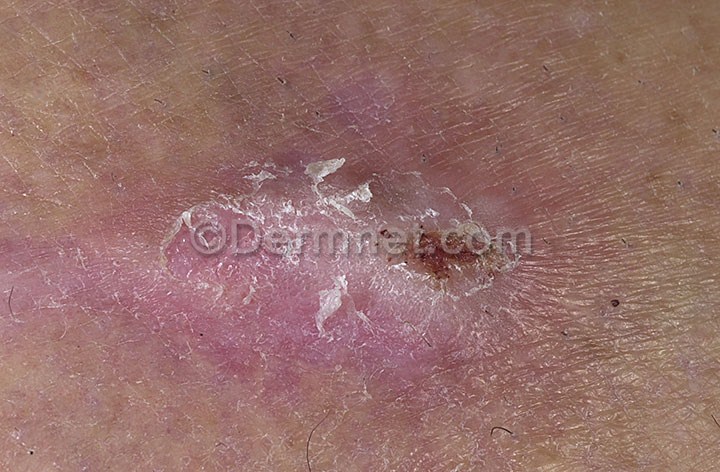
Disease: Eczema Photos